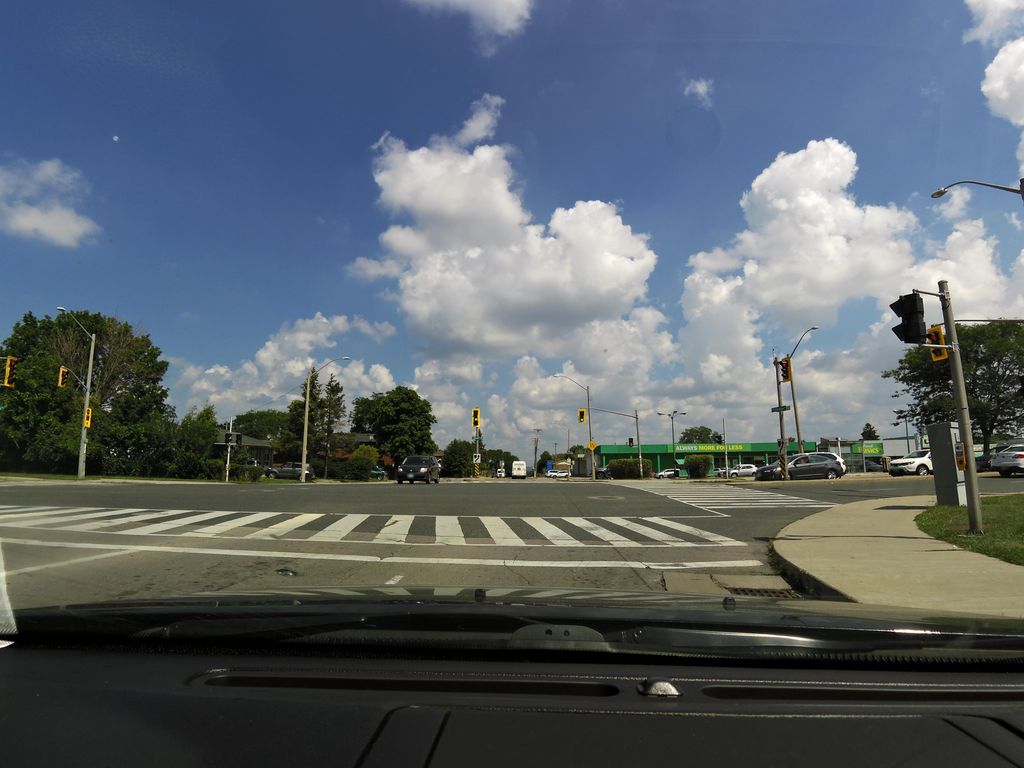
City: hamilton